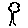
Label: tree